Field crop: maize
Growth stage: 2
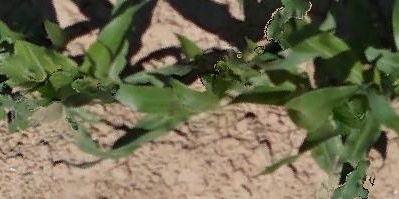
Species: maize